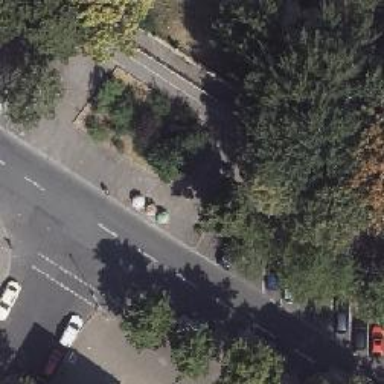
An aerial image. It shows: Footway.